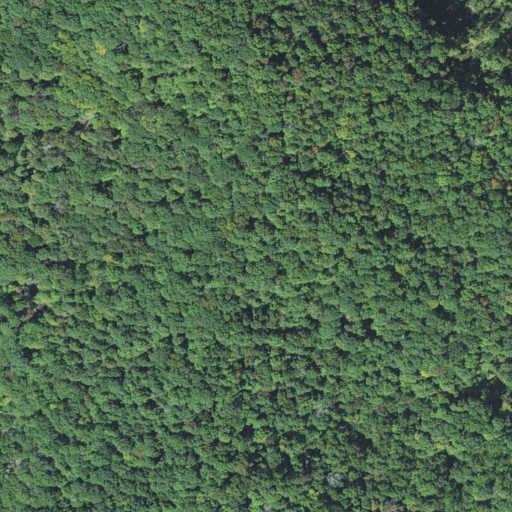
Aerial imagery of ridge(s) in North Carolina named Lick Ridge containing deciduous forest, grassland, and mixed forest